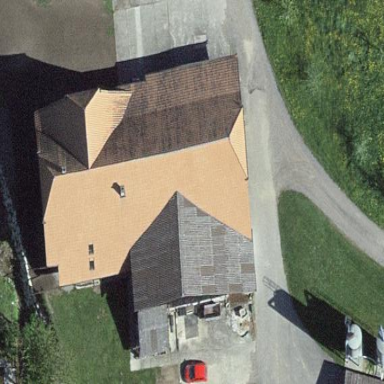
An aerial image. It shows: Farm building.